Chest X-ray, AP view. Patient: 28 years old, sex M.
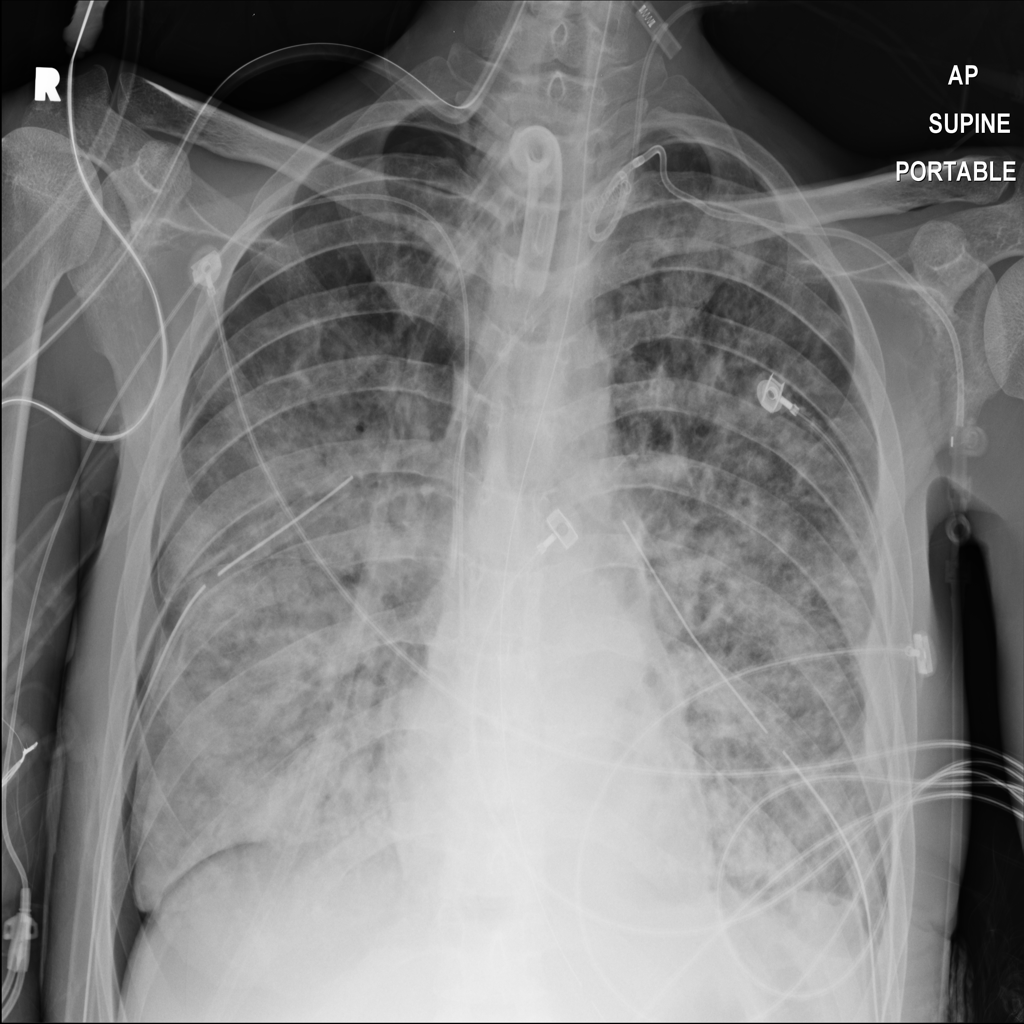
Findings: Pneumothorax